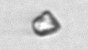
Label: detritus_transparent